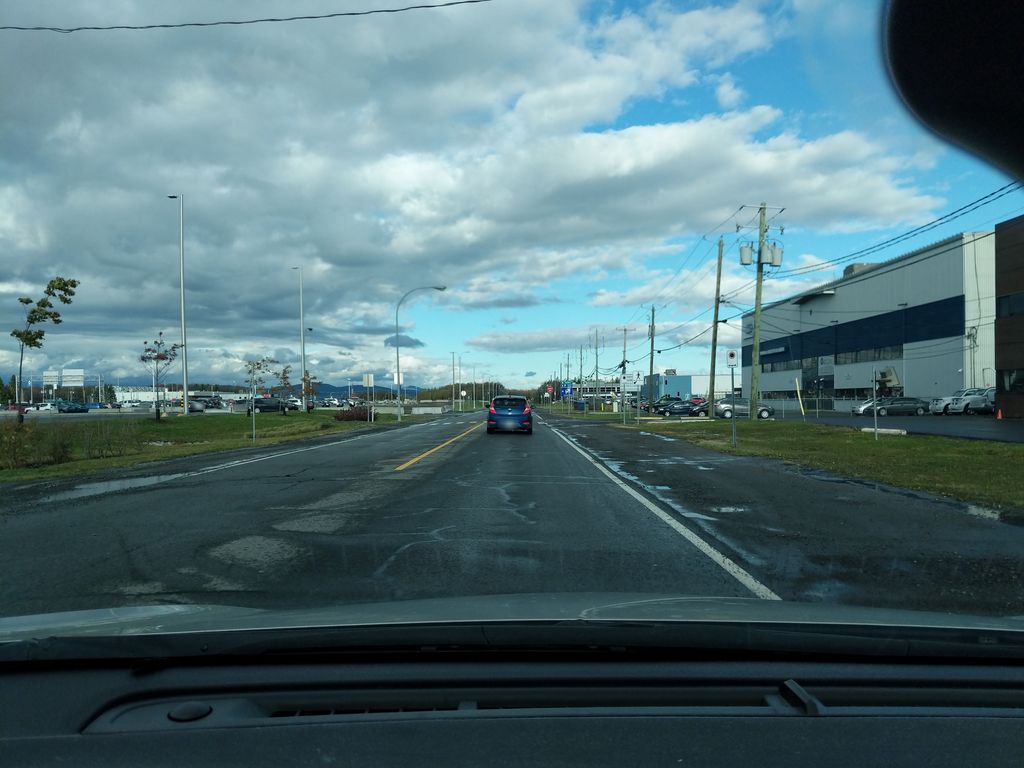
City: quebec_city